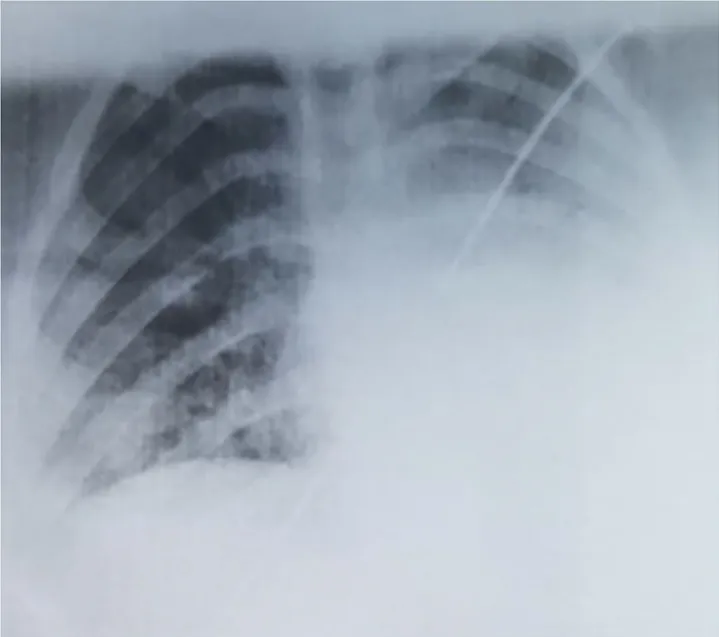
Radiological aspect of SARS-Cov-2 pneumonia in our case.
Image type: radiology (x_ray)